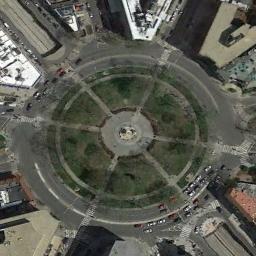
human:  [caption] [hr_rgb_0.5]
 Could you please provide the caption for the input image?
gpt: There are many cars at the roundabout .

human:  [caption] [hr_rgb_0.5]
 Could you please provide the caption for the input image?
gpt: There are many bifurcation roads with many moving and waiting vehicles, And many neatly arranged tall buildings and some trees around the roundabout .

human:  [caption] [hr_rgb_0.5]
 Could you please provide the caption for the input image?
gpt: The roundabout with some exits and entrances is in the commercial area and a lawn is in the middle of the roundabout .

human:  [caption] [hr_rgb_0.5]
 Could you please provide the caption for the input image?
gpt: The roundabout is on the grass next to buildings .

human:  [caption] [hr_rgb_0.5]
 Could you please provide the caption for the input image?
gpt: There are some buildings around the roundabout .